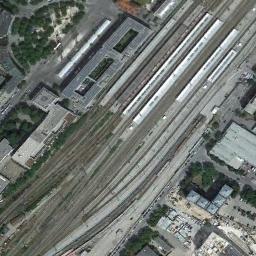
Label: railway_station